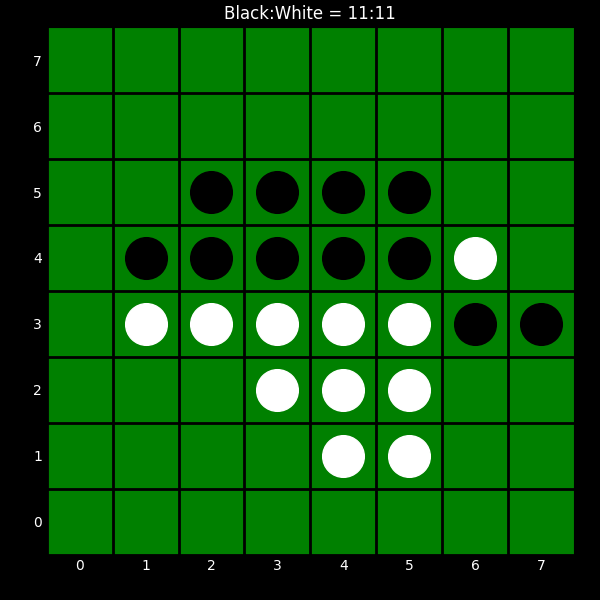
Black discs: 11
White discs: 11